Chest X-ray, AP view. Patient: 67 years old, sex F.
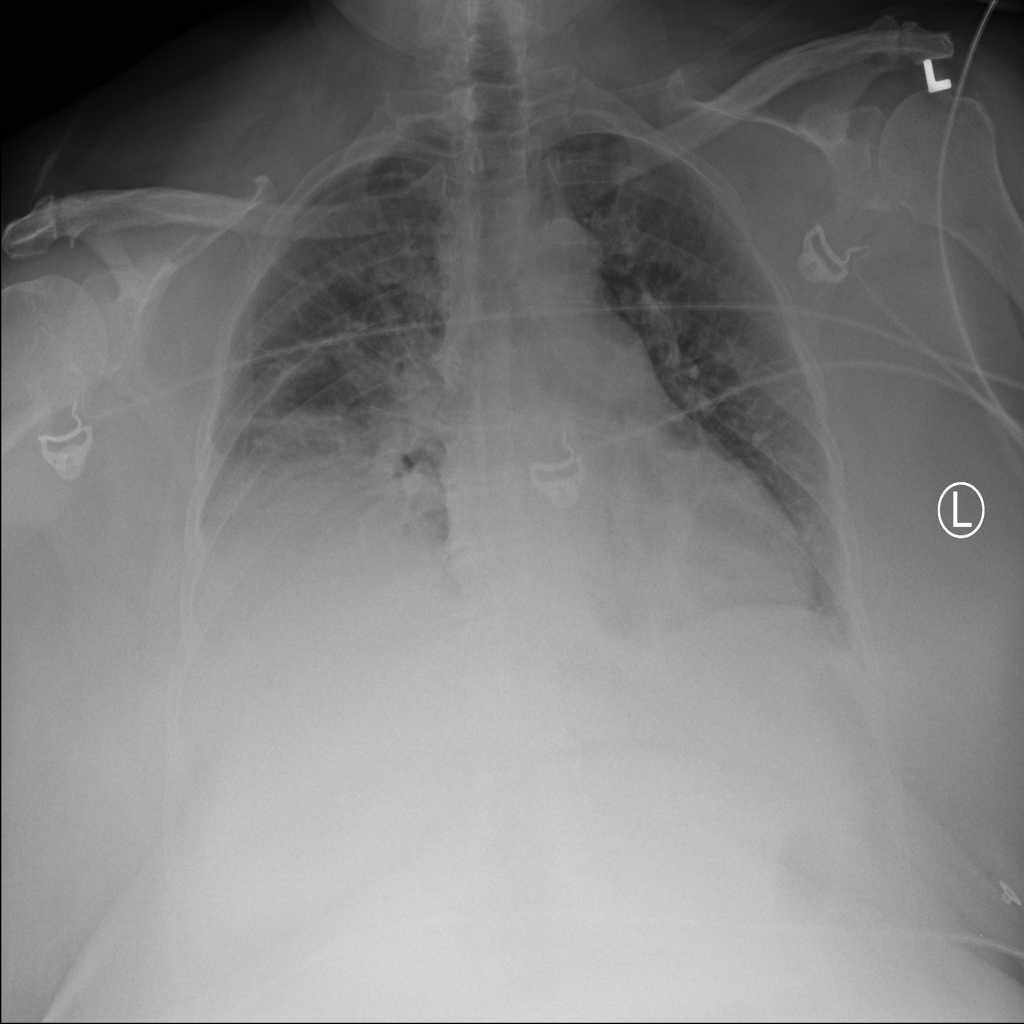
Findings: Infiltration